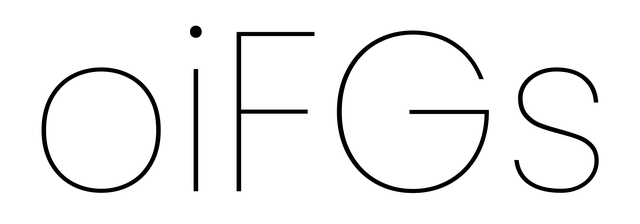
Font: Poppins-Thin